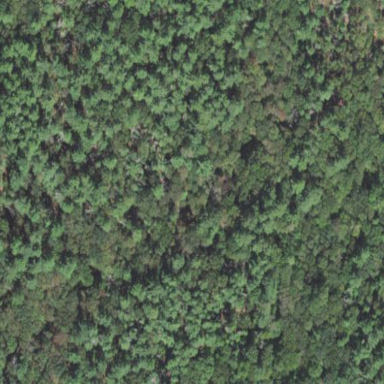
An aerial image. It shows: Needle-leaved woodland.